Field crop: tomato
Growth stage: 2
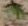
Species: solanum